The plot is a time-scale (wavelet) decomposition of a bearing vibration signal. What is the most likely bearing condition (normal, inner_race, outer_race, ball)?
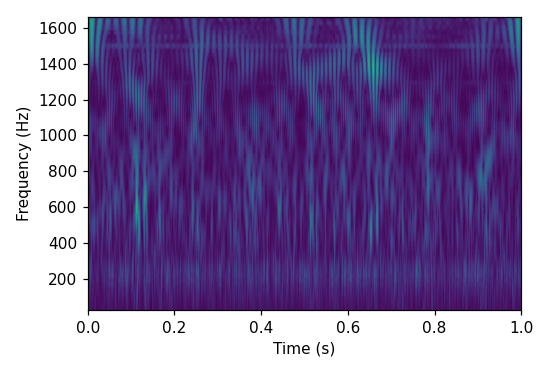
Answer: normal